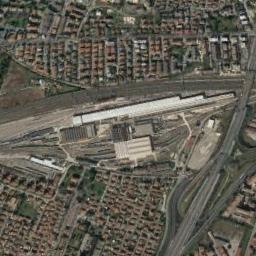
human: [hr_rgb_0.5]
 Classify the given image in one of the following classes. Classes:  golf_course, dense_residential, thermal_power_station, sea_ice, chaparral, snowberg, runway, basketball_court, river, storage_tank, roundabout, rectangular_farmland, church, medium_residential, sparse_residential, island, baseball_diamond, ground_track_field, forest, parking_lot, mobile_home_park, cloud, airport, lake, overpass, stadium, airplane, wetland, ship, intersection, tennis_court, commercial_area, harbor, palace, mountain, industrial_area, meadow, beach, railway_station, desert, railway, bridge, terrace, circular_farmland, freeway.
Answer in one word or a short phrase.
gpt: railway_station